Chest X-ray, PA view. Patient: 73 years old, sex M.
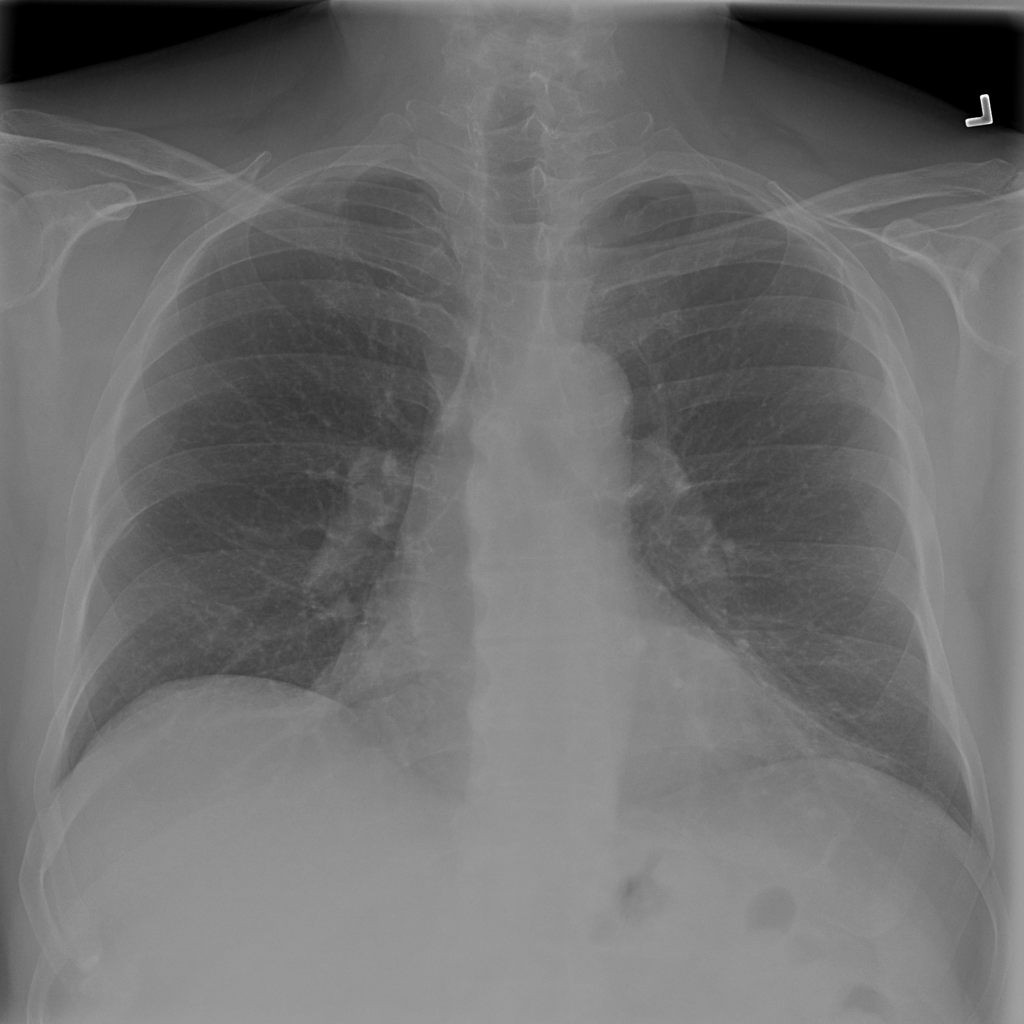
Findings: Cardiomegaly